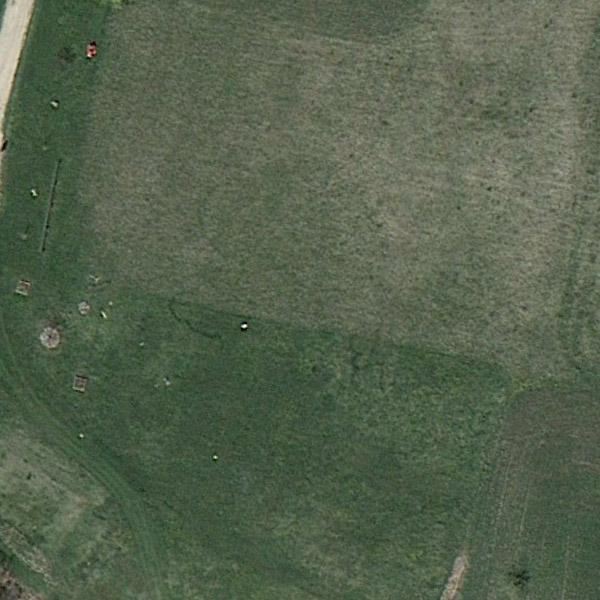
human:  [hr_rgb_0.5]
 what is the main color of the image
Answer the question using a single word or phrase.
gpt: green